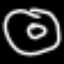
Label: donut